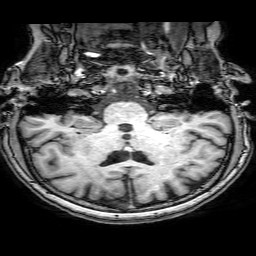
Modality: T1w
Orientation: sagittal
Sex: female
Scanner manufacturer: philips
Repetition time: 0.008061 s
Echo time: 0.00369 s